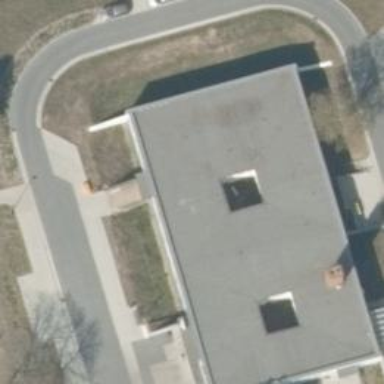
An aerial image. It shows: Clinic.